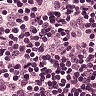
Metastatic tissue present: no